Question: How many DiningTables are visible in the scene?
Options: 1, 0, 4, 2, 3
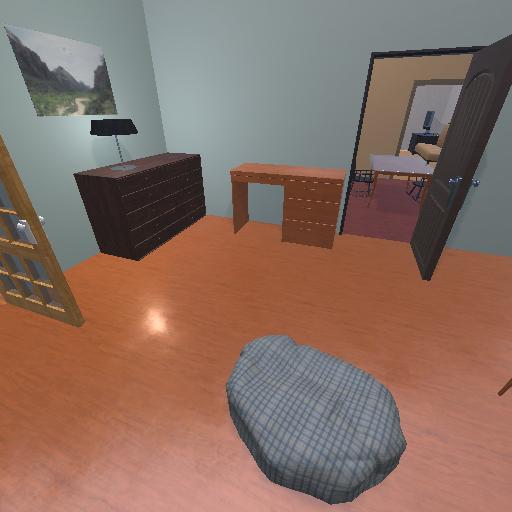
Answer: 1